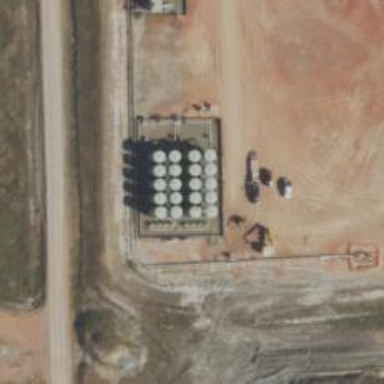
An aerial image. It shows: Storage tank with man-made structure.